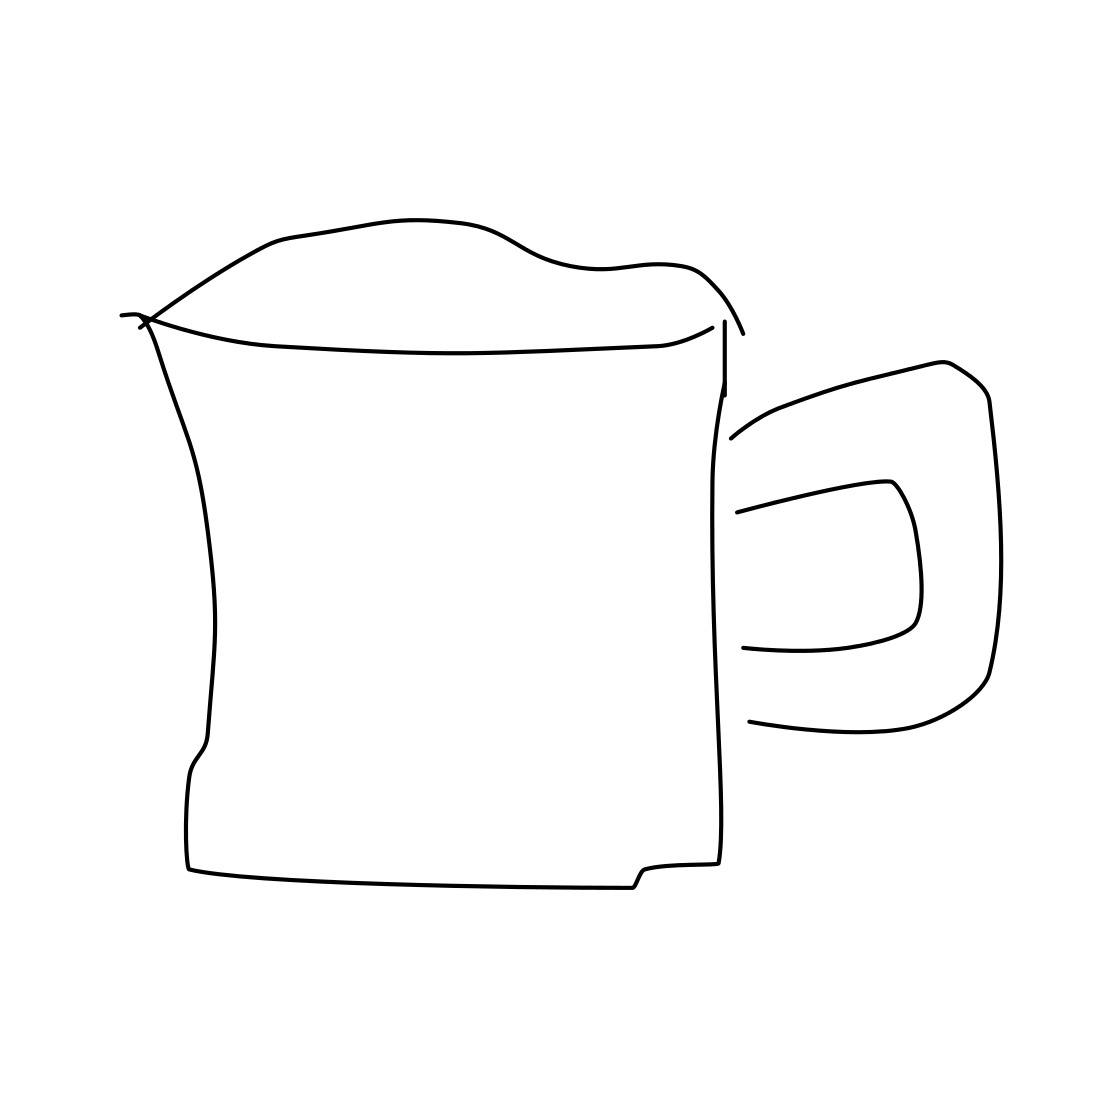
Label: beer-mug